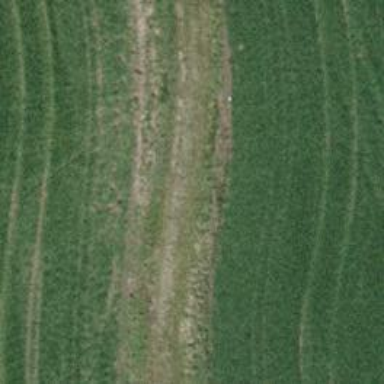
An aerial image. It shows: Grass track with grade5 track type.